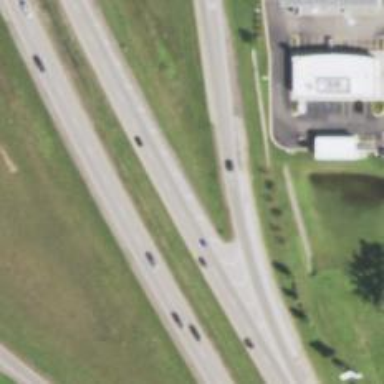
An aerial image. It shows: Asphalt trunk highway.